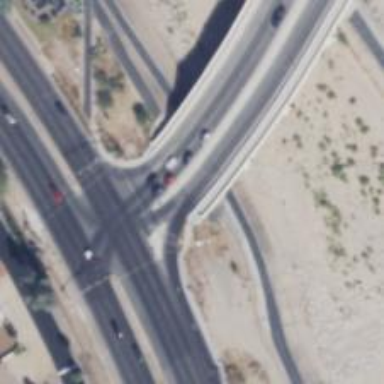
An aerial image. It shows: Secondary link road crossing over bridge.